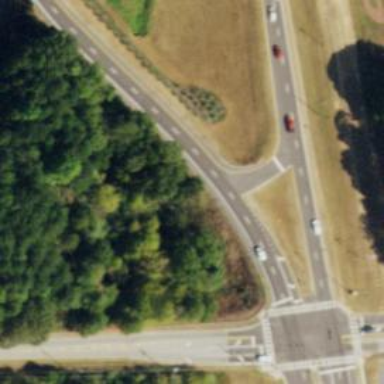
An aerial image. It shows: Trunk link highway.